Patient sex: F
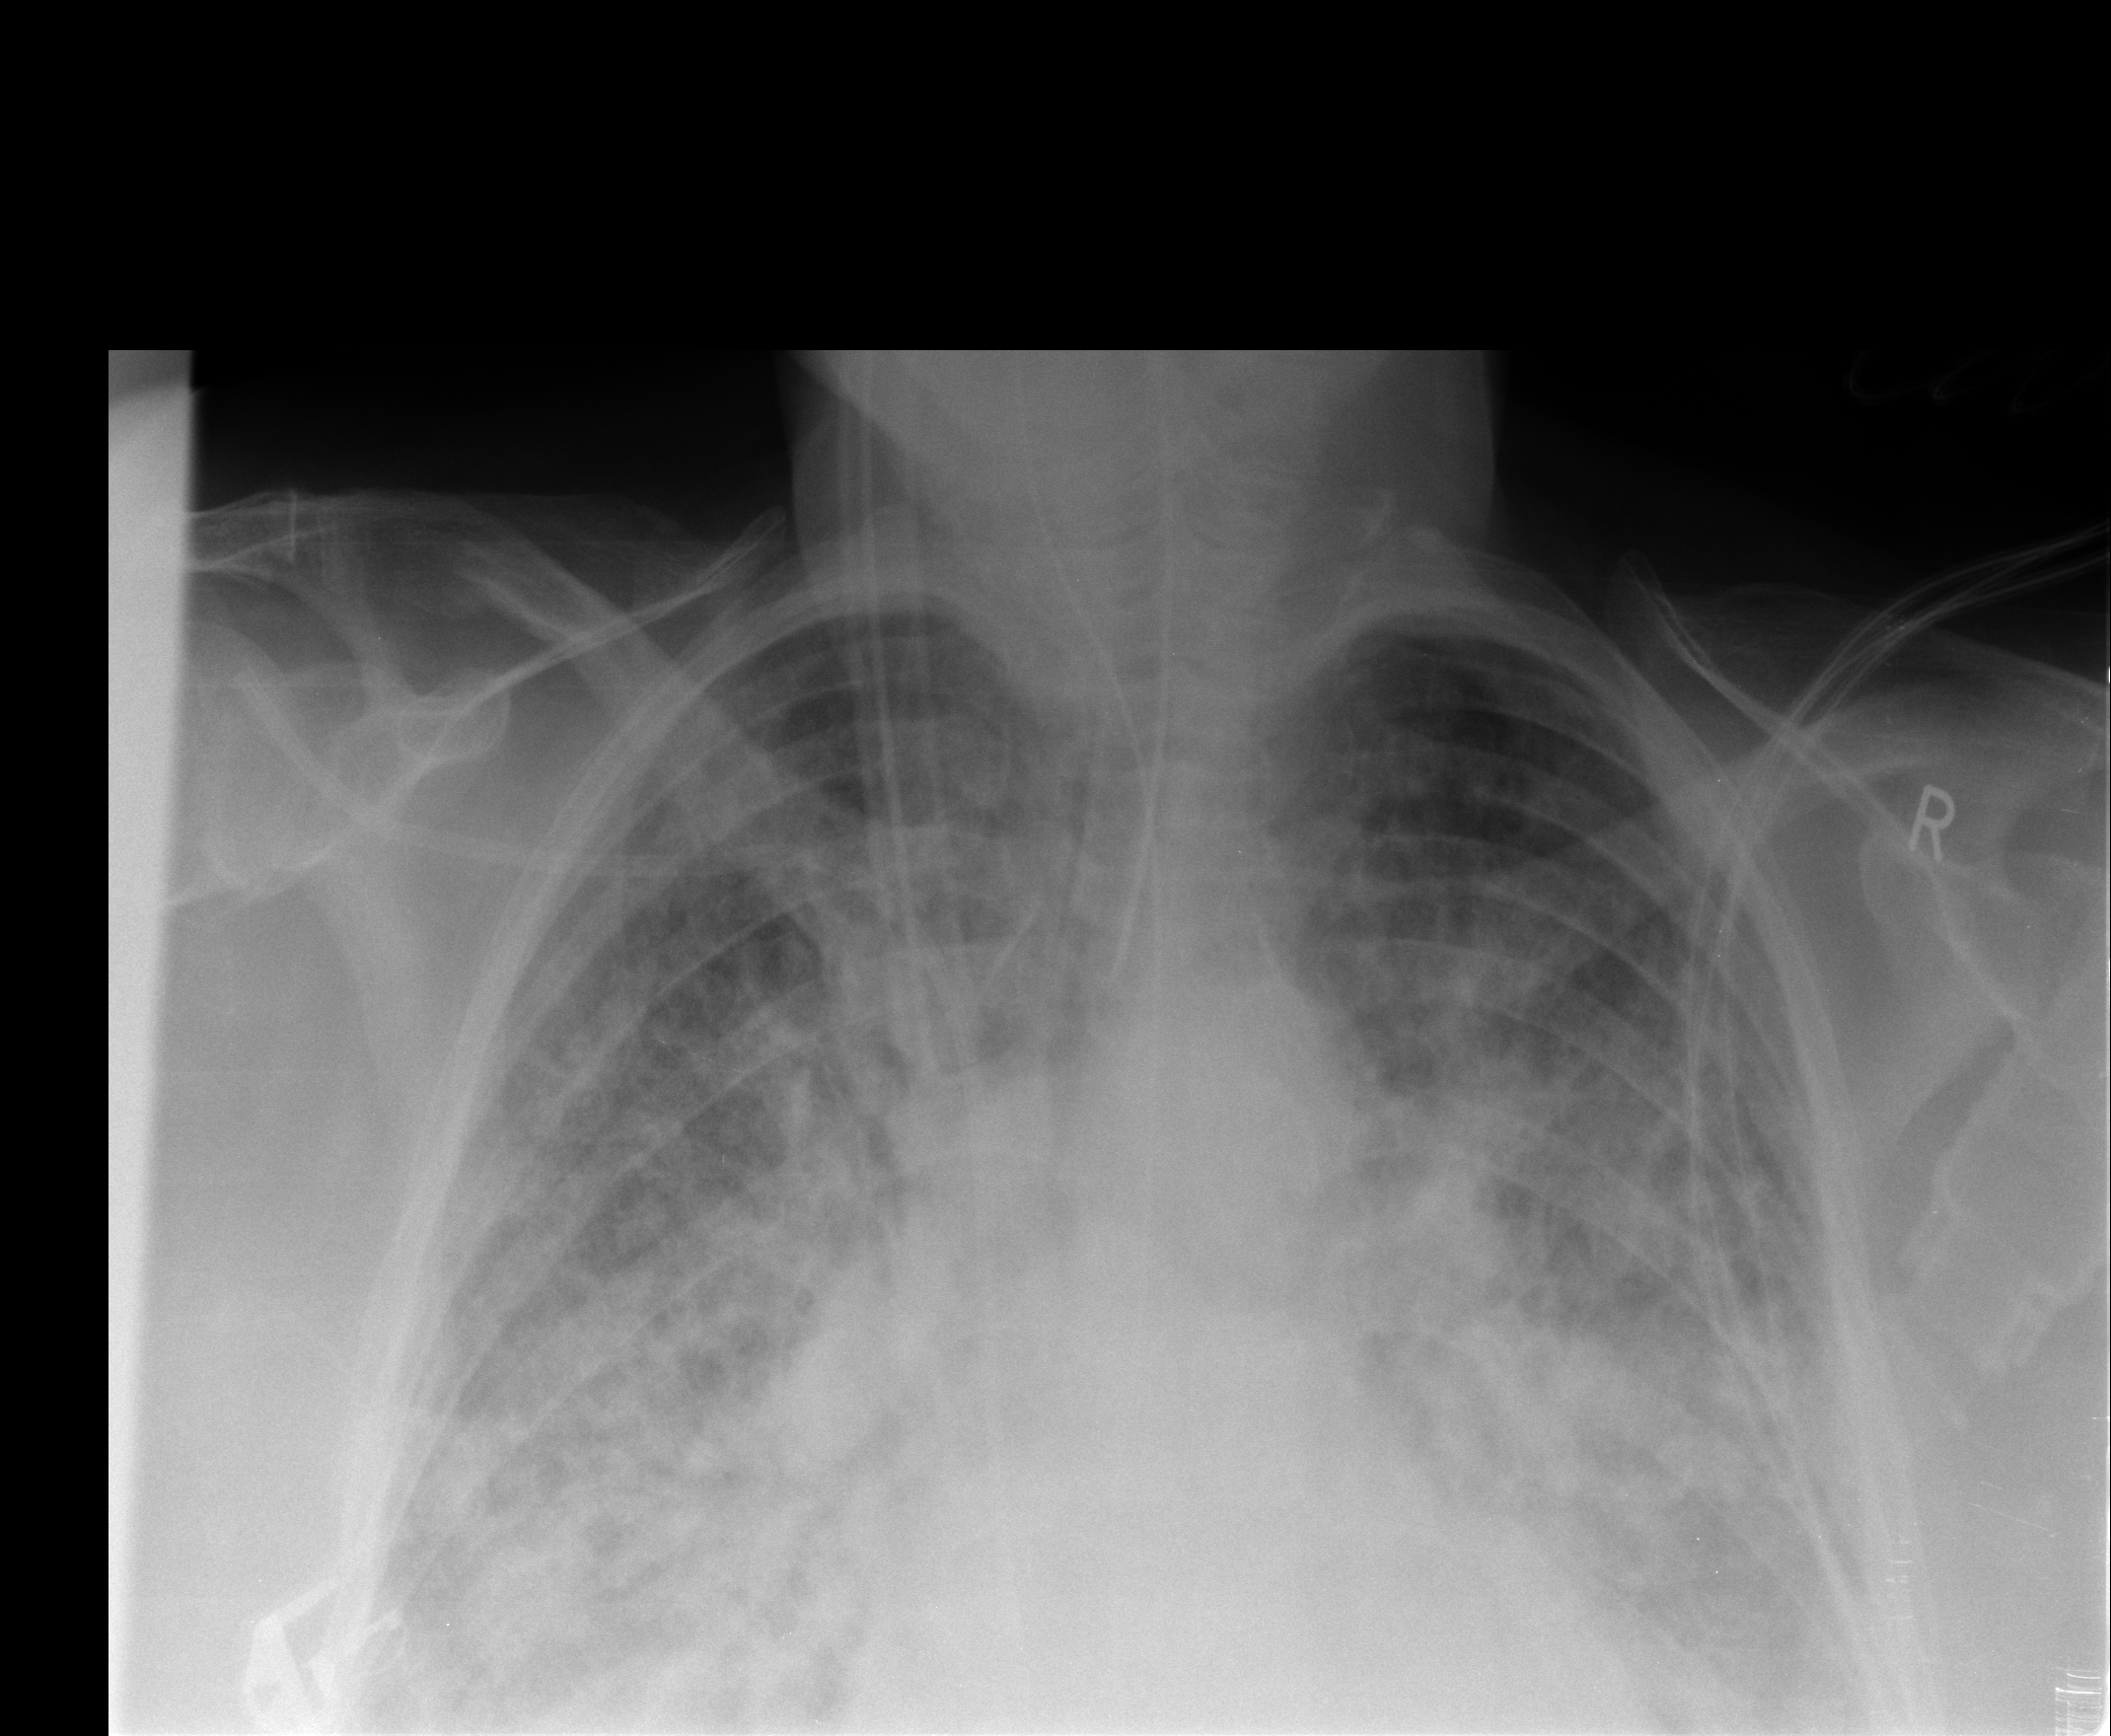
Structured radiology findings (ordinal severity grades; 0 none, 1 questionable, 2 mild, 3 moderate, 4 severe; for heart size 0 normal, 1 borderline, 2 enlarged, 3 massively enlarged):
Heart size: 2
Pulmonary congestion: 1
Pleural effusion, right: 3
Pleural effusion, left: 3
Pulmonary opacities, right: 3
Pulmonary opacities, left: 3
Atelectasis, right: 3
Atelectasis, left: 3